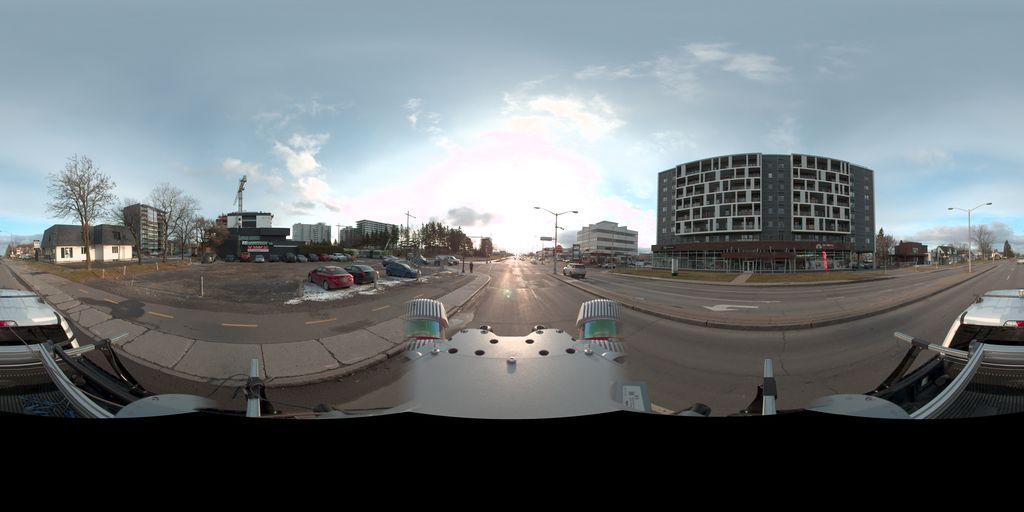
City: quebec_city